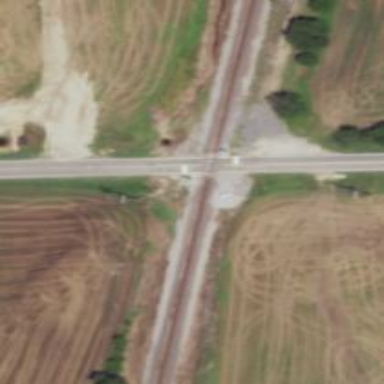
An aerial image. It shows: Railway level crossing.